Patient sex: M
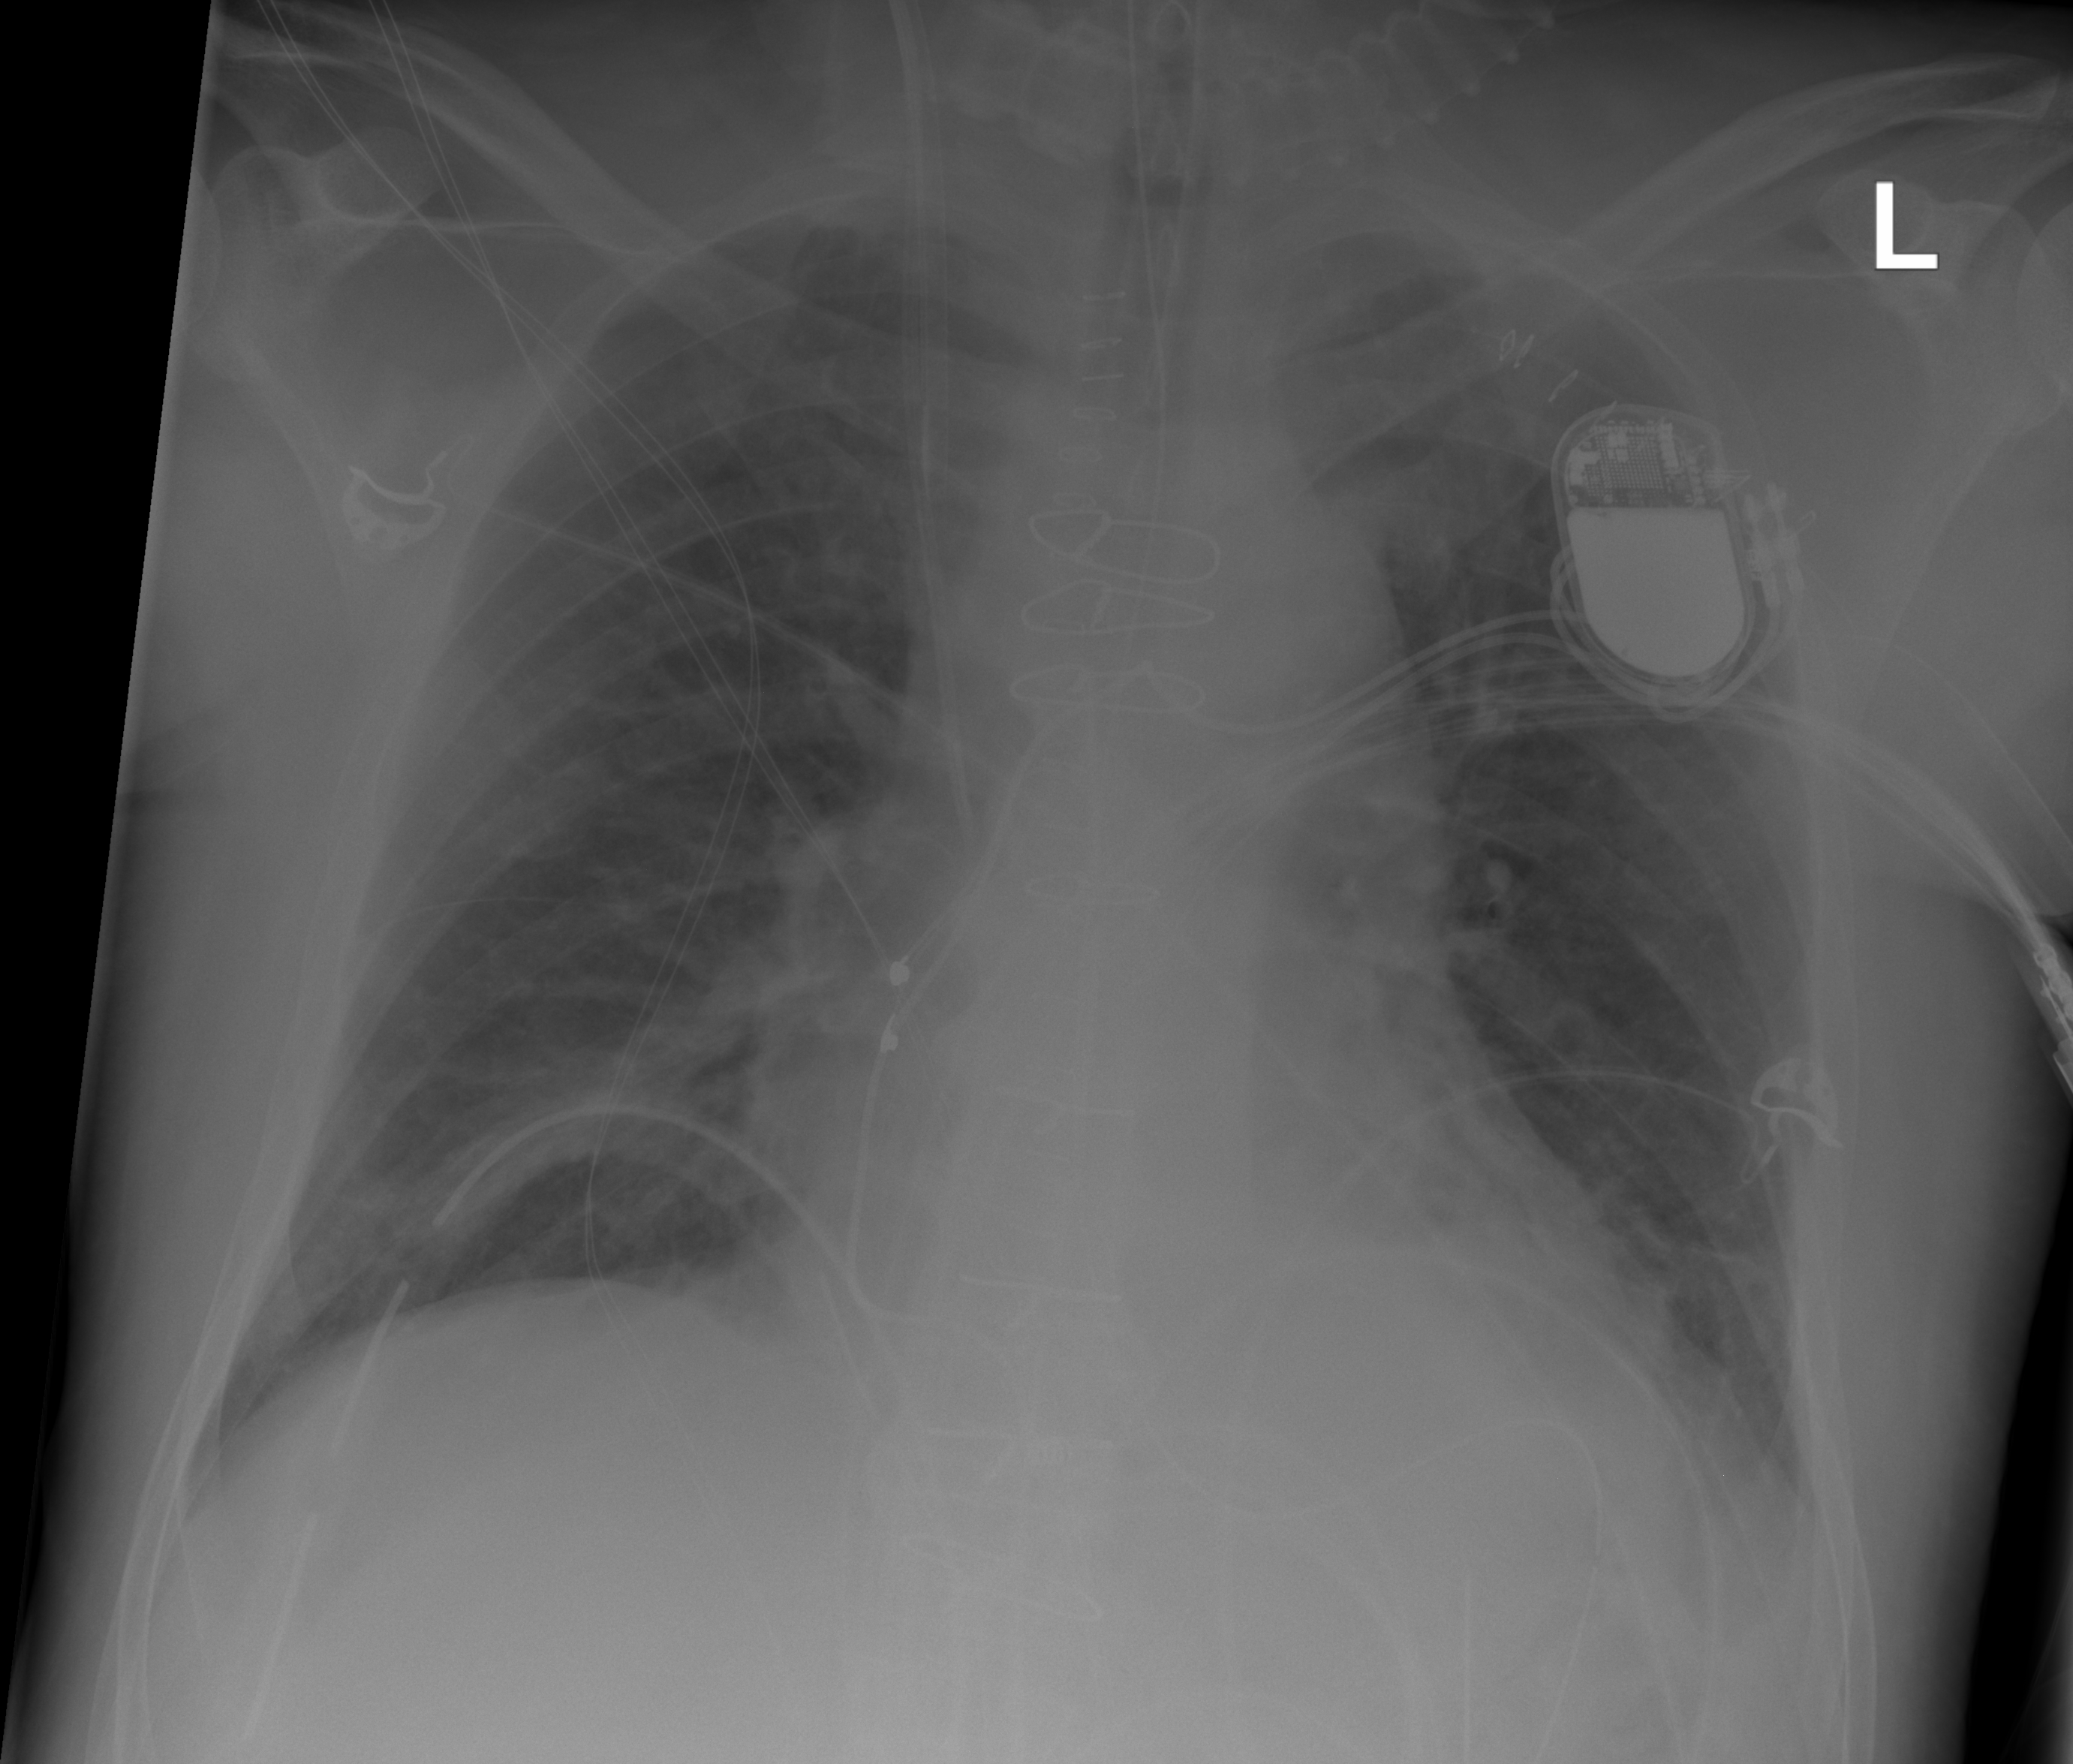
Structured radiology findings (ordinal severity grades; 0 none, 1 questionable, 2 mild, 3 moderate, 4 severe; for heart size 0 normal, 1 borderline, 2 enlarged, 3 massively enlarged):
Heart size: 1
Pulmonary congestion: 0
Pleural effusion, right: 0
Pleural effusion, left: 0
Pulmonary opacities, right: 0
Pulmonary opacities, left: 0
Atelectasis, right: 0
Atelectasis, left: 2